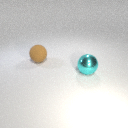
large cyan metal sphere in front of large brown rubber sphere